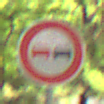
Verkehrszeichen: Ueberholverbot
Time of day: MorningAfternoon
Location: Outdoor (RoadRail)
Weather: Clear
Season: NotSpecified
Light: Natural